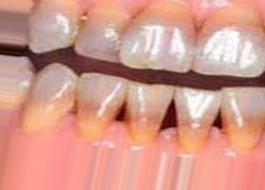
Condition: Tooth Discoloration